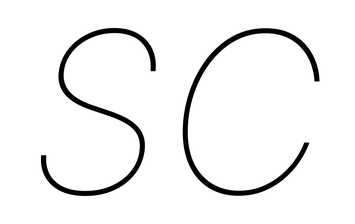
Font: Inter-Italic_Thin_Italic